Question: How to display annotation text in google charts for max and min values only. I do not want to display and annotation message for other values please see image for info
Note :Just want to show text for circled points
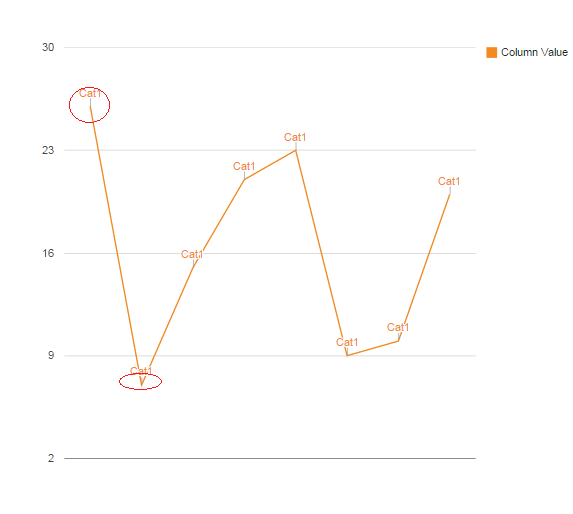
Answer: It could be achieved using <URL> function, the example below shows how to display annotation text in google charts for max and min values only:
'''
//add calculated column to print annotation only for min/max values
view.setColumns([0,1,
{
role: "annotation",
type: "string",
calc: function (dt, row) {
var range = dt.getColumnRange(1);
var curVal = dt.getFormattedValue(row, 1);
if(curVal == range.min || curVal == range.max)
return curVal;
return null;
}
}
]);
'''
'''
google.load("visualization", "1", { packages: ["corechart"] });
google.setOnLoadCallback(drawChart);
function drawChart() {
var data = new google.visualization.DataTable();
data.addColumn('string', 'Month'); // Implicit domain label col.
data.addColumn('number', 'Sales'); // Implicit series 1 data col.
data.addRows([
['April', 1000],
['May', 1170],
['June', 660],
['July', 1030]
]);
var view = new google.visualization.DataView(data);
var options = {
title: 'Company Sales',
};
//add calculated column to print annotation only for min/max values
view.setColumns([0,1,
{
role: "annotation",
type: "string",
calc: function (dt, row) {
var range = dt.getColumnRange(1);
var curVal = dt.getFormattedValue(row, 1);
if(curVal == range.min || curVal == range.max)
return curVal;
return null;
}
}
]);
var chart = new google.visualization.LineChart(document.getElementById('curve_chart'));
chart.draw(view, options);
}
'''
'''
<script type="text/javascript" src="https://www.google.com/jsapi"></script>
<div id="curve_chart" style="width: 900px; height: 500px"></div>
'''